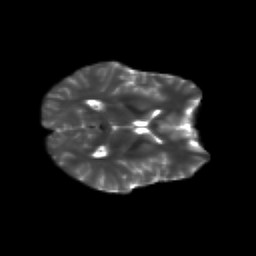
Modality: T2w
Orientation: axial
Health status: healthy
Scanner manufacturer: siemens
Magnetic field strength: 3 T
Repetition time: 10 s
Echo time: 0.092 s